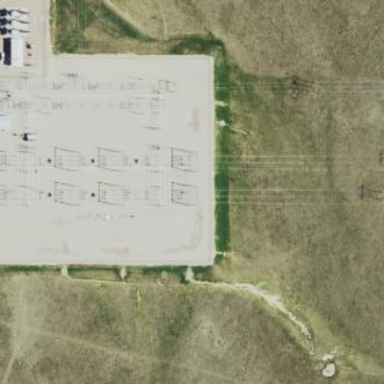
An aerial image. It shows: Power substation surrounded by fence.